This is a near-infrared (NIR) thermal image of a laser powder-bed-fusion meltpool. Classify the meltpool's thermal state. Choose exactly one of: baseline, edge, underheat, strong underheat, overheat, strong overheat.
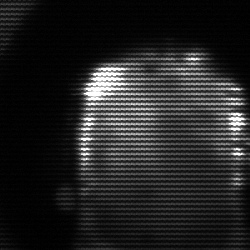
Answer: baseline